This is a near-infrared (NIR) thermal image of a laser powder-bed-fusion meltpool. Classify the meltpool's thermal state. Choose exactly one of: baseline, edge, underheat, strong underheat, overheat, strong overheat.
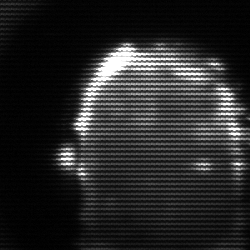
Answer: strong underheat